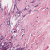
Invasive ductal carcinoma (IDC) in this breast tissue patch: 1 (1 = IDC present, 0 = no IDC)